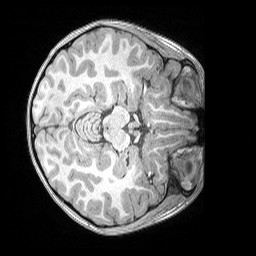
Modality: T1w
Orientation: axial
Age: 9
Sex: male
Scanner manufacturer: siemens
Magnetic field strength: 3 T
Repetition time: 2.53 s
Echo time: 0.00164 s